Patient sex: M
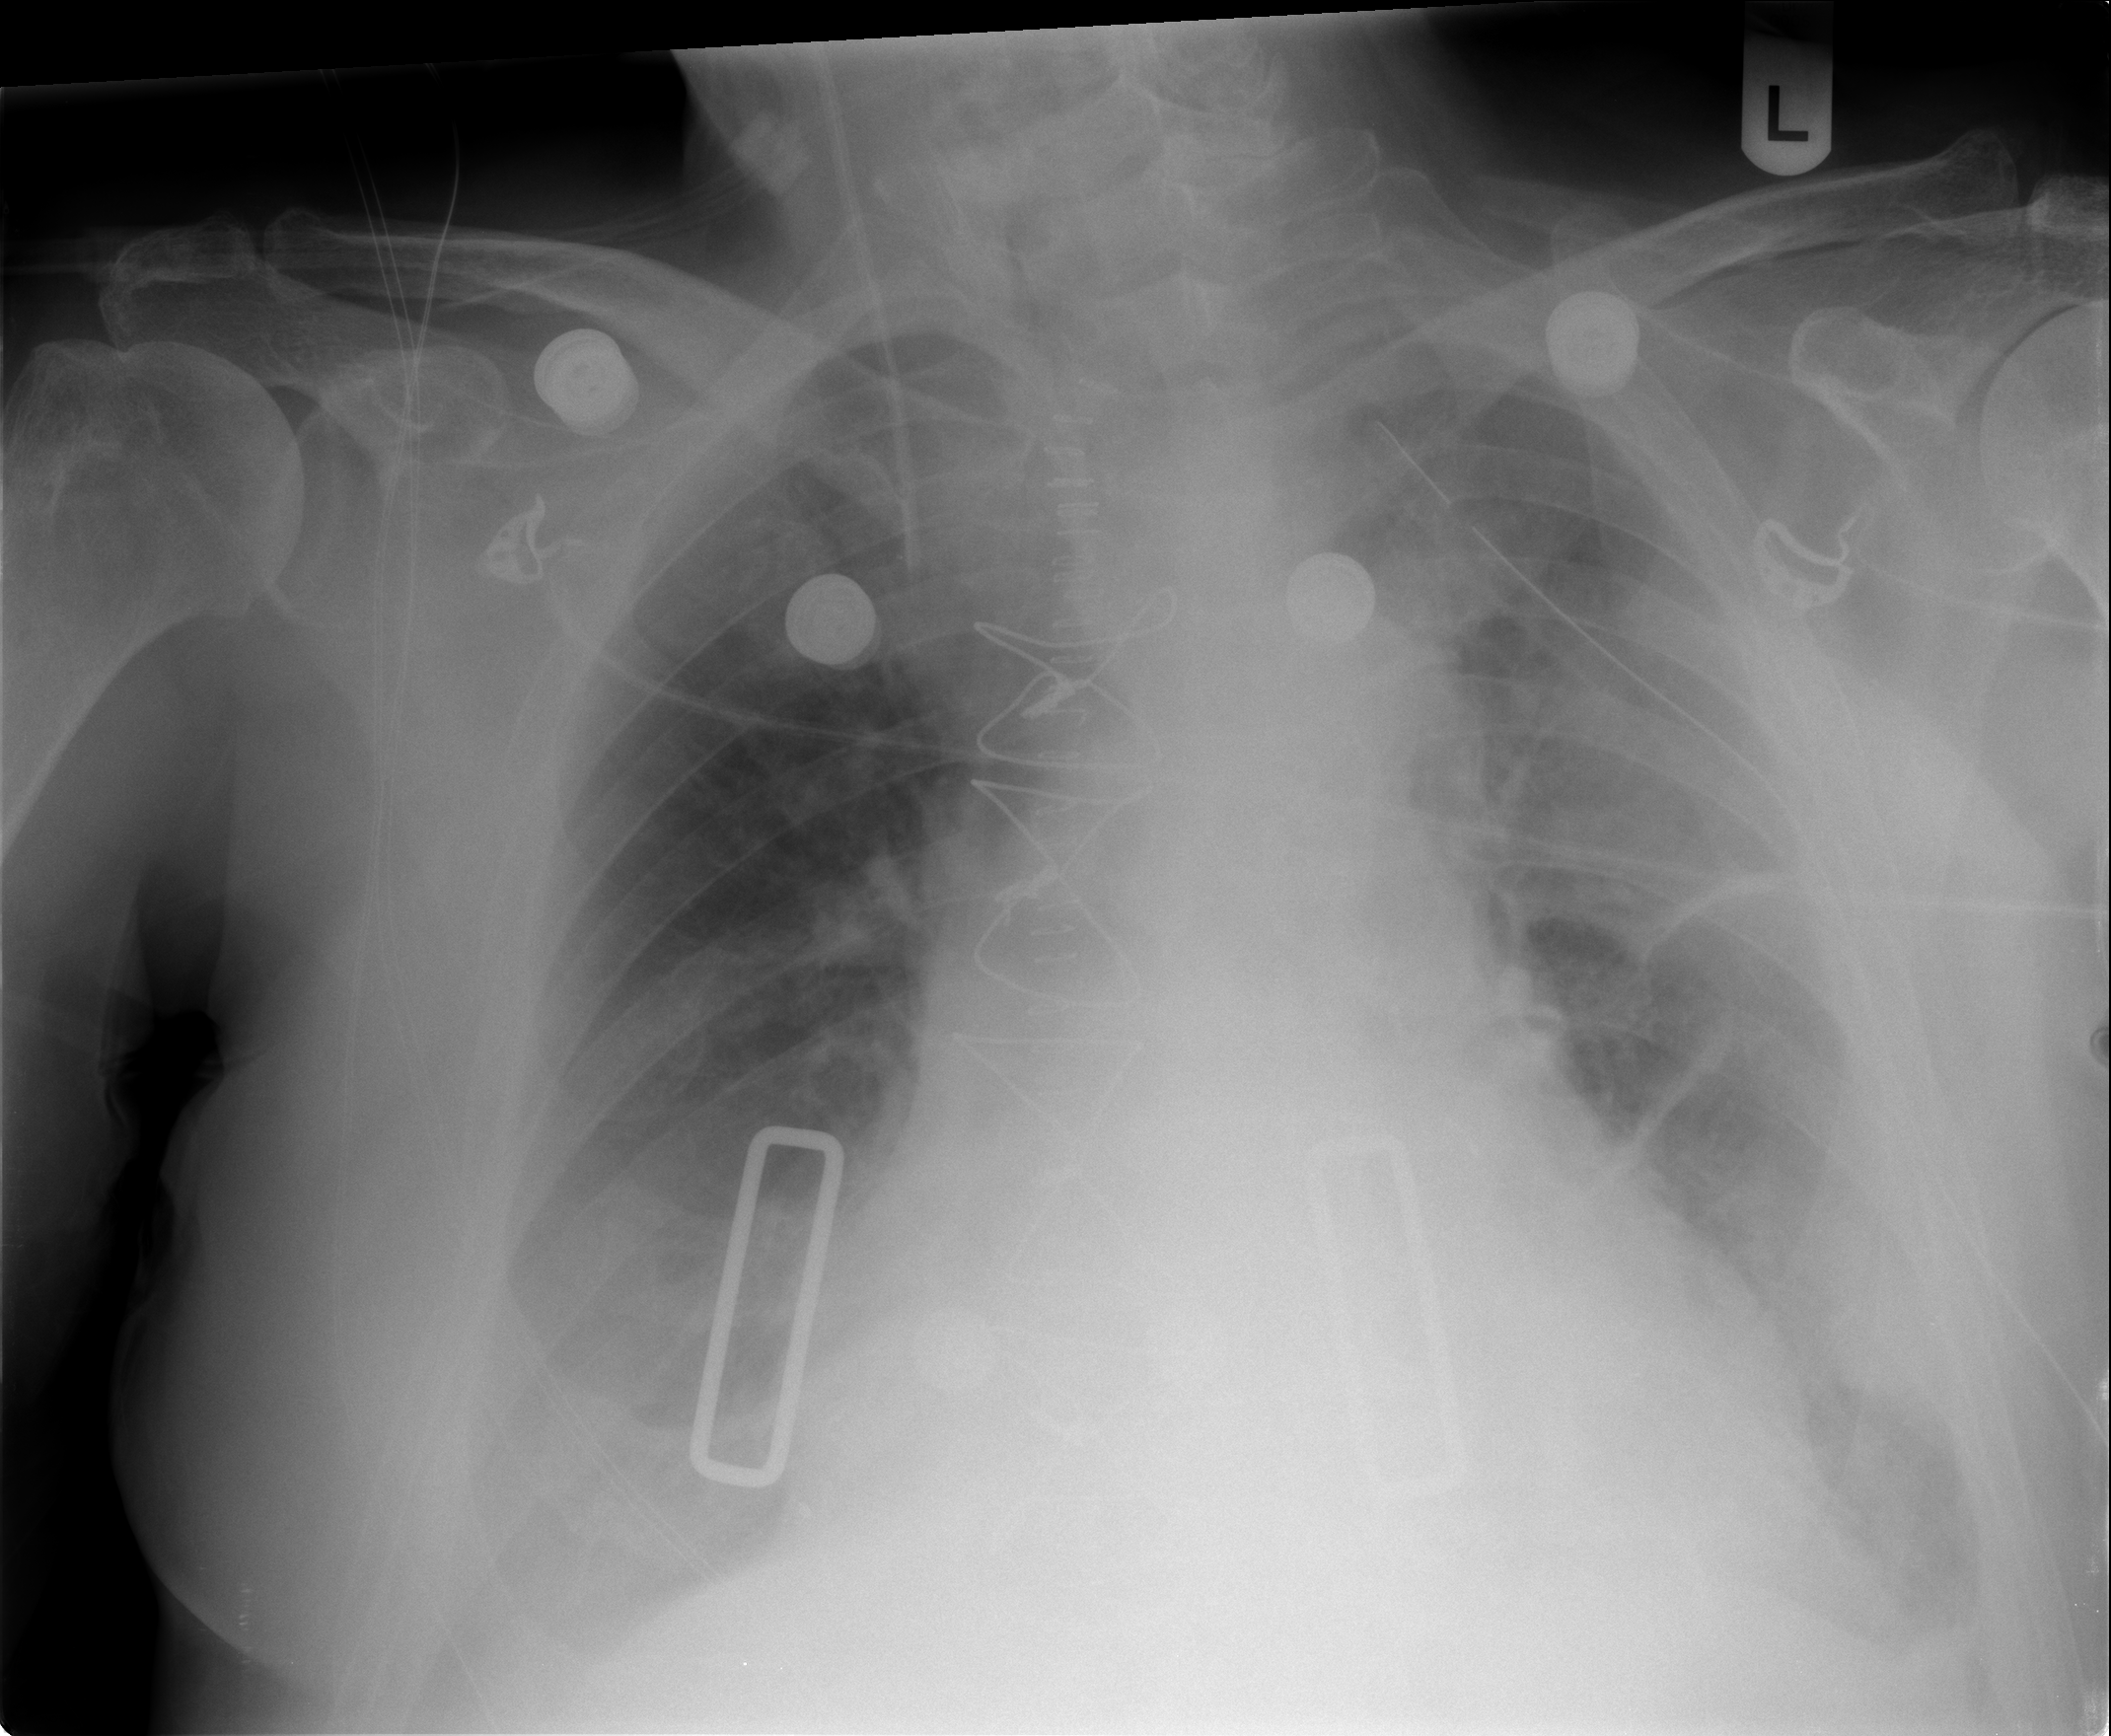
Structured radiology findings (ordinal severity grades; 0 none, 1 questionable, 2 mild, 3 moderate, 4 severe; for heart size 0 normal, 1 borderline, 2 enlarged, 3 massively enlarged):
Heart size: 2
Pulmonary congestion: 2
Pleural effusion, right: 2
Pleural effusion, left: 2
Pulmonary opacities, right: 0
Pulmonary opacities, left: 0
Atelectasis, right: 2
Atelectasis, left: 2